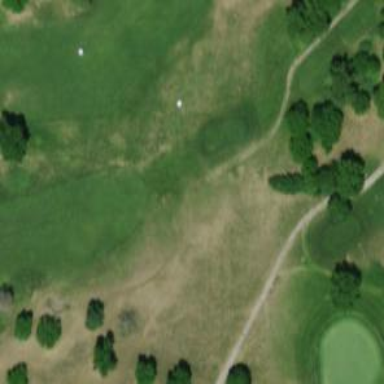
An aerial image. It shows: Path for both roads and golfers.